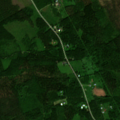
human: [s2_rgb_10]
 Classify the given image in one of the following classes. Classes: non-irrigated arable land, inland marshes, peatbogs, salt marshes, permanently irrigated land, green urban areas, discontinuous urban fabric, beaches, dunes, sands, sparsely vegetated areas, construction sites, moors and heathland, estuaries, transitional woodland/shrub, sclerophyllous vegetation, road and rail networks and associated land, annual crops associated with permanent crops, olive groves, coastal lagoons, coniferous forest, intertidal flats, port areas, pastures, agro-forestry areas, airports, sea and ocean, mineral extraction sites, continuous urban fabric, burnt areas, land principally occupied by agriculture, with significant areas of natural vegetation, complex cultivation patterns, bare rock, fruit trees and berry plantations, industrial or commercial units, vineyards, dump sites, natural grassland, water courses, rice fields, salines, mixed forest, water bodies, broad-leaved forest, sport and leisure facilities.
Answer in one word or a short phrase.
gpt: broad-leaved forest, coniferous forest, mixed forest